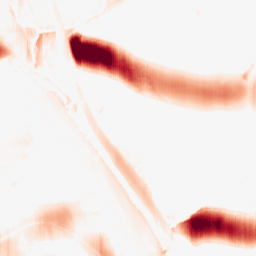
Category: morphological
Decomposition family: morphological_ellipse
Decomposition parameters: operation: opening
width: 50
height: 5
Upsampling method: fft_zeropad
Upsampling parameters: scale: 8
Upsampling scale: 8